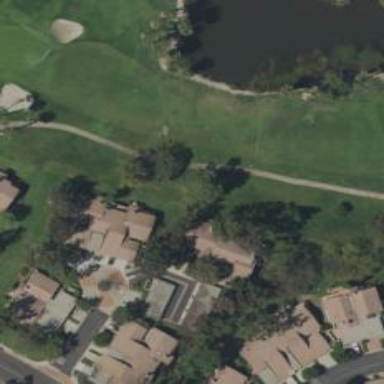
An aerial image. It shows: Path for golf carts.